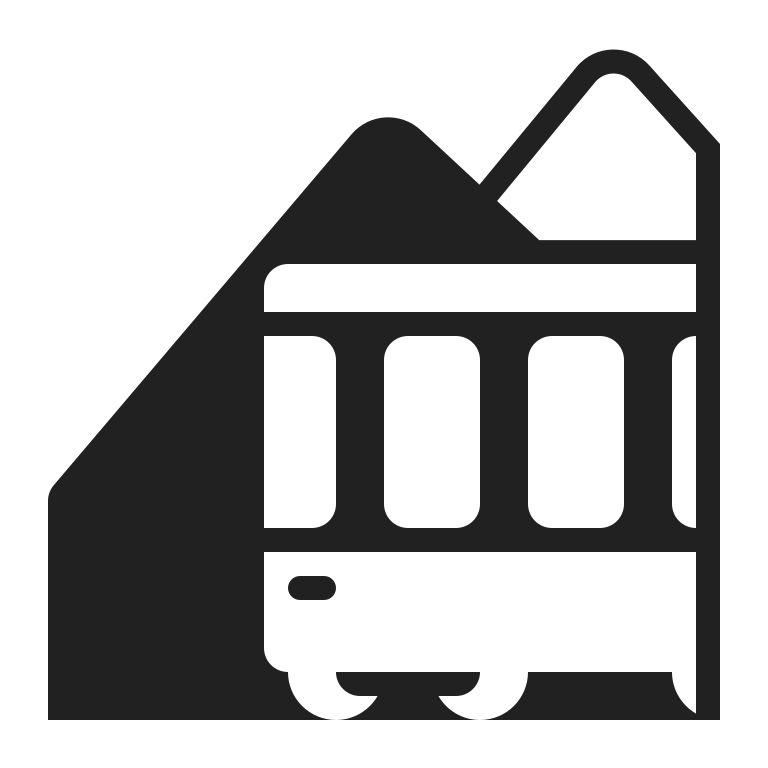
mountain railway high contrast